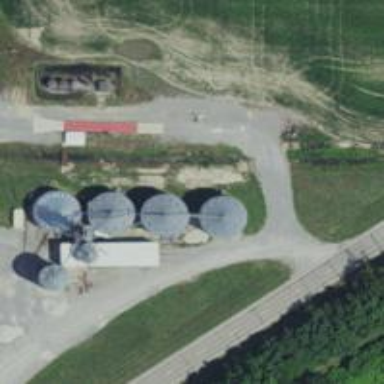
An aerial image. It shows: Silo.